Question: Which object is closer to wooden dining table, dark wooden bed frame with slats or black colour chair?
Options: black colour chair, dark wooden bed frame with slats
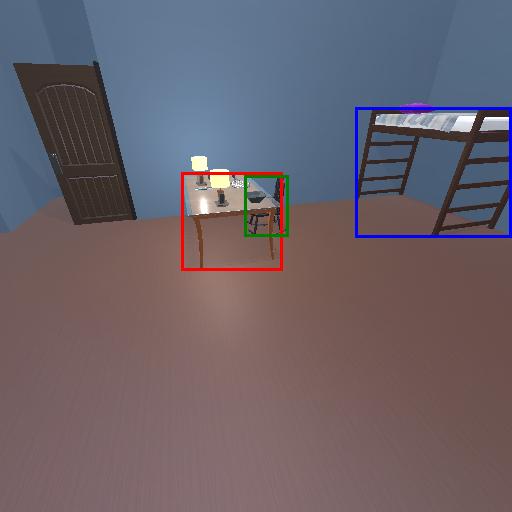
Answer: black colour chair